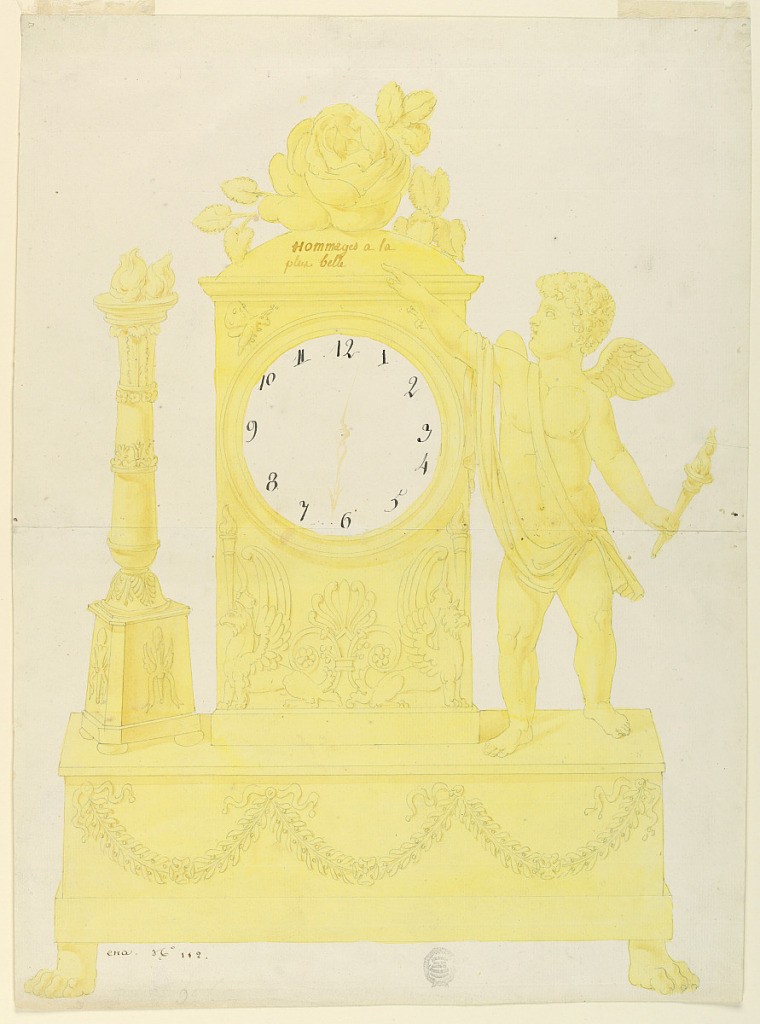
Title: Design for Clock
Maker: Lefebvre Manufactory, Tournai
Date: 1800–1825
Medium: Graphite, pen and black ink, brush and yellow, brown watercolor on white laid paper
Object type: Drawing
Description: Base supported by lion feet, decorated by festoons of olive branches caught by ribbon. On base, at left, a candlestick. Clock case, at center, decorated with griffins flanking a palmette. A rose on top of dial. At right, Cupid, holding a torch, points to an inscription beneath rose: Hommages a la / plas belle

Inscriptions:
Below left: pen and brown ink: ena. No. 112

Below center: Cooper Union stamp #457D